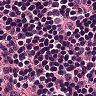
Metastatic tissue present: no